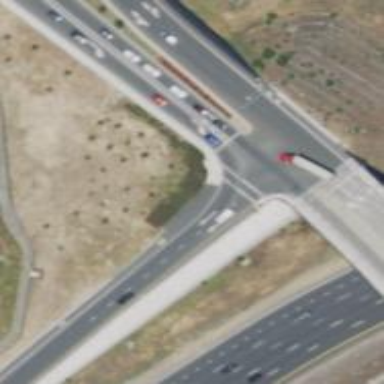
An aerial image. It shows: Motorway link.